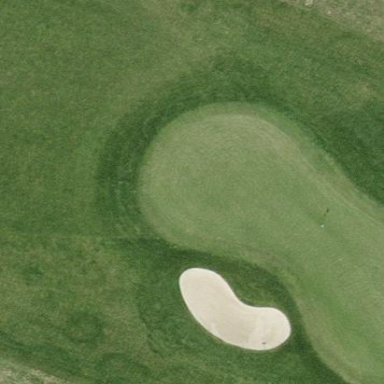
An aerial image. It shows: Golf green.